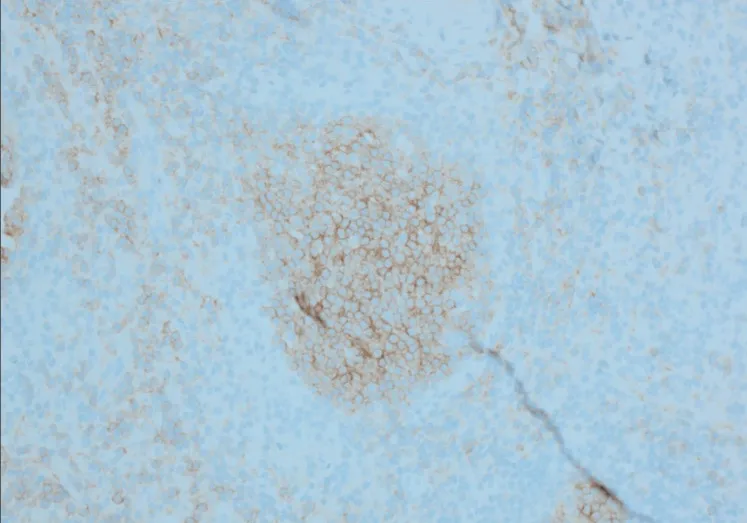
CD10 stain, mesenteric excisional lymph node biopsy.
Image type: pathology (immunostaining)